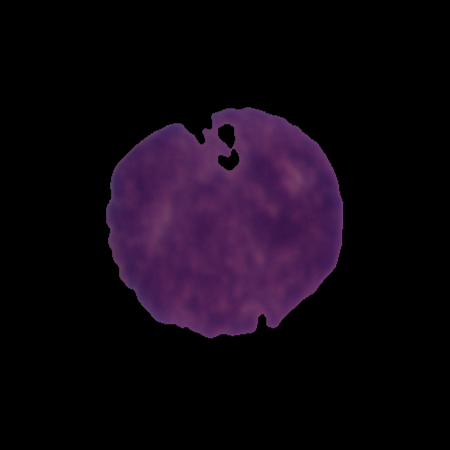
Label: cancer